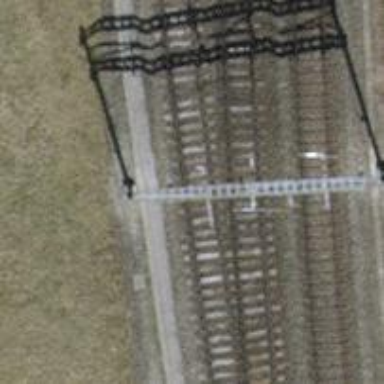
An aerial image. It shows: Railway track with contact line for electrification.